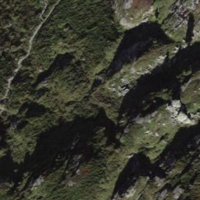
EUNIS habitat code: 23
Species observed at this site:
Vanessa cardui
Prunella collaris